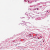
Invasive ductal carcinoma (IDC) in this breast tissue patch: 0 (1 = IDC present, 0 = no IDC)